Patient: sex M, age 81
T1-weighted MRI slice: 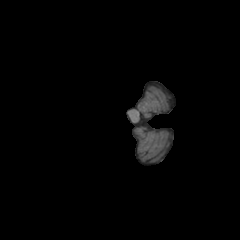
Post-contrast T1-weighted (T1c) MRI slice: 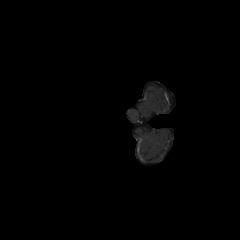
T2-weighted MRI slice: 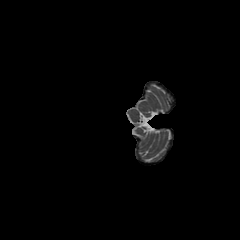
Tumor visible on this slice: no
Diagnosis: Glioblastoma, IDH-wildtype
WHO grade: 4